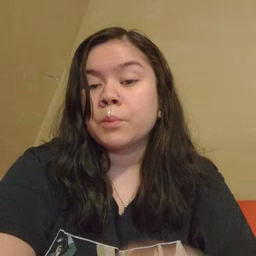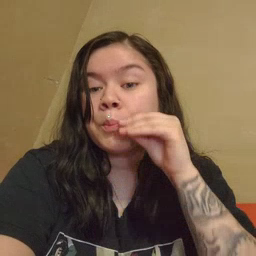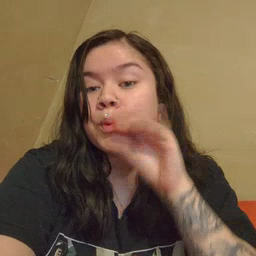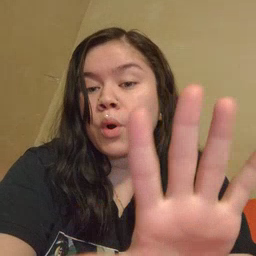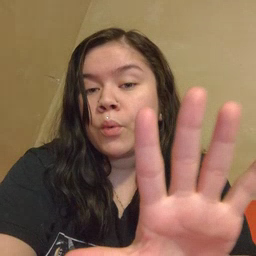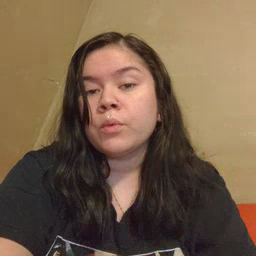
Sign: blow